Question: > If EDM for 3 Tables is as shown in figer given below.

then,
1. is it good approach to use such foreign keys in EDM and in DB ?
2. can such DB design slower down execution ?
3. which architecture will be preferable with use of foreign key or without use of foreign key ?
if any one want data from table-3 from id of TAble-1
then it can be done in 2 ways.
I.
> db.TAble_1.FirstOrDefault(m => m.TAble_1ID == 2).Table_2.FirstOrDefault().TAble_3;
II.
> By Join in LINQ
1. So which one is faster ?
if any one want data from table-1 from id of TAble-3
then it can be done in 2 ways.
I.
> db.TAble_1.FirstOrDefault(m => m.TAble_3ID == 2).Table_2.TAble_3;
II.
> By Join in LINQ
1. So which one is faster ?
Thank You all ,in advance.
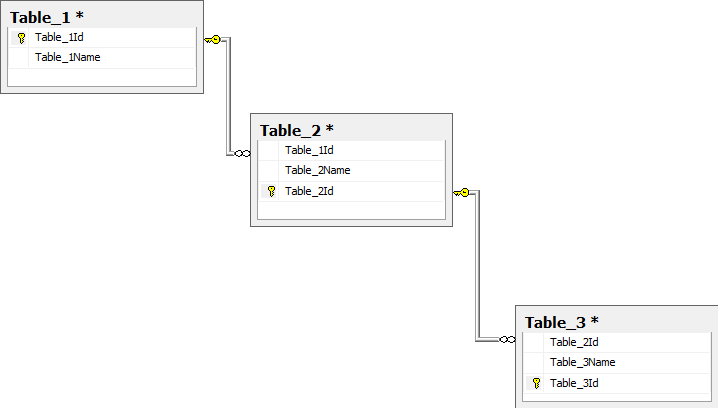
Answer: Nope, Basically what is EDM or Lets take an example of Linq to Sql, It is just a converter of your Object Queries to SQL, and then it fires the same as the Inline query , using a SqlConnection object.
This Question is two - fold :
1. Is the Database Design Proper? - Coz this is actually going to Make a Difference in the Performance. Design makes the Core of the Queries, its refining can take care of most of your Performance issues.
2. EDMX , Linq To Sql, Entity Framework or some other ORM (Object Relational Mappers) : Normally why would one use a ORM? Since they have small queries and they are not very proficient into SQL Server, or they want the Learning curve for the Developers to be blunt comparatively, and need to right the simple small queries at their ease and pretty Rapidly (Having a Stored procedure for a Simple Select doesnt make sense.) So it solves your problems by Converting your Object Queries (LINQ) to Sql statements.
Answer for your Case:
It depends on for which queries you use the same, The queries which you have stated it wont make difference if it has joins, (Considering your Design is proper.) EDM , or anything stated above is fine for any of such queries,
But yes dont use it for or dont Replace with this since what happens is it converts your Object queries to SQL statements, sends it to the DB Server , Sql Server Engine parses the Queries, and then Executes; So in case the Queries are too big then in that case the Network Latency, Compilations of the Queries, (& since the Queries are just being Compiled it doesnt compile the Execution plan.) whereas in case of Stored Procedures it is already there and the Queries run pretty faster
Useful links:
<URL>